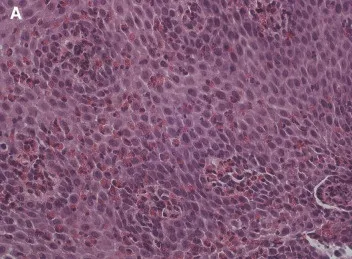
(A) Dense intraepithelial infiltration of eosinophils with formation of micro-abscesses. Dilated intracellular spaces are evident. HE 400x.
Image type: pathology (h&e)